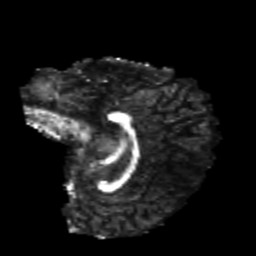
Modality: FA
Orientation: sagittal
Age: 23
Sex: female
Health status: healthy
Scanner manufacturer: philips
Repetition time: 7.386 s
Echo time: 0.08599 s